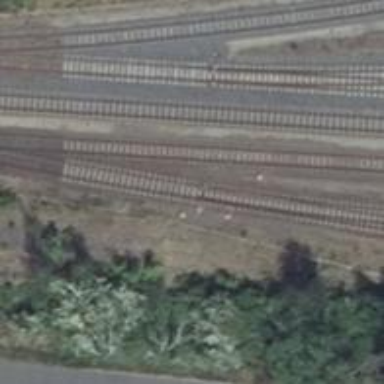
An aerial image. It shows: Railway switch.